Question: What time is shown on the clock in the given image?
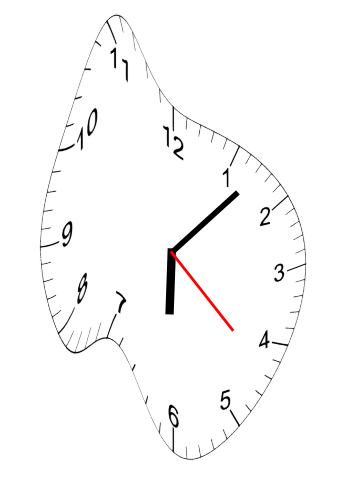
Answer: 06:07:22